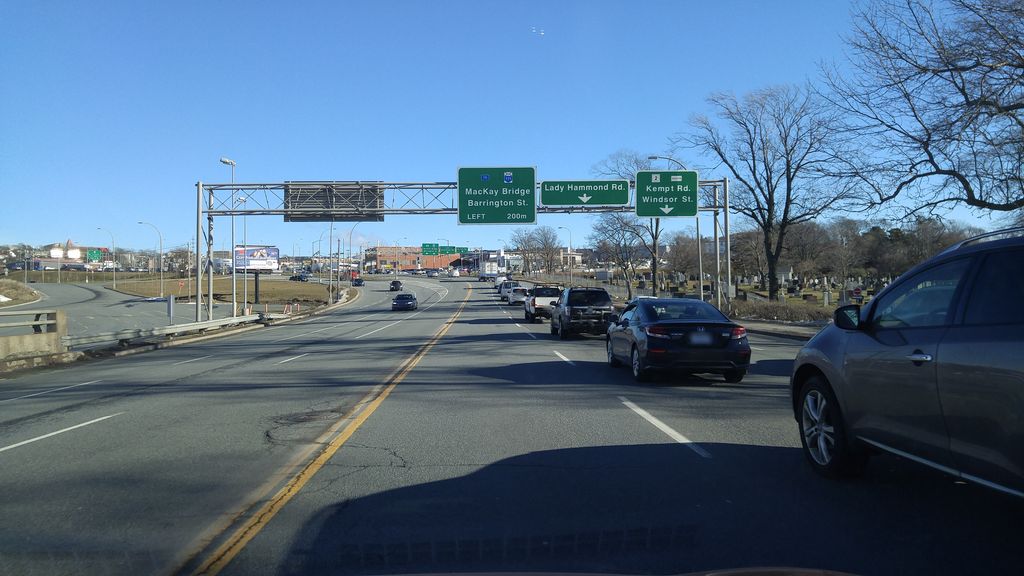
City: halifax